Interaction volume radius: 10 \u00c5
Interaction volume height: 10 \u00c5
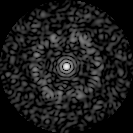
Disorder parameter: 0.8201